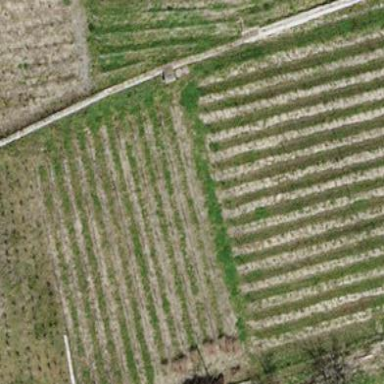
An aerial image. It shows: Vineyard where grapes are grown.